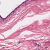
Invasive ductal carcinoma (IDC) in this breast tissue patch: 0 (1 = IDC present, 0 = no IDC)